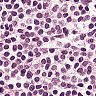
Metastatic tissue present: no